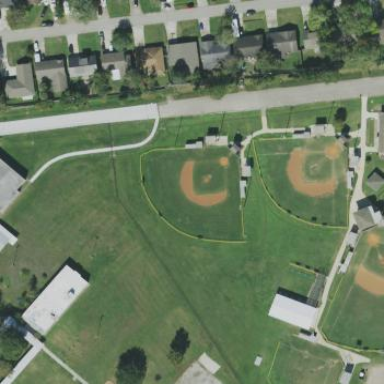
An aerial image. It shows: Baseball pitch for leisure and sports activities.